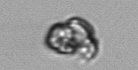
Label: Dinophyceae